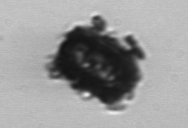
Label: Thalassiosira_TAG_external_detritus